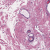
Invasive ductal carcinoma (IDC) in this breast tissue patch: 1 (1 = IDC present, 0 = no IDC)